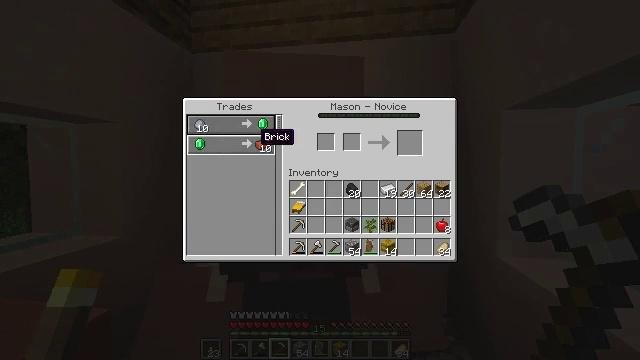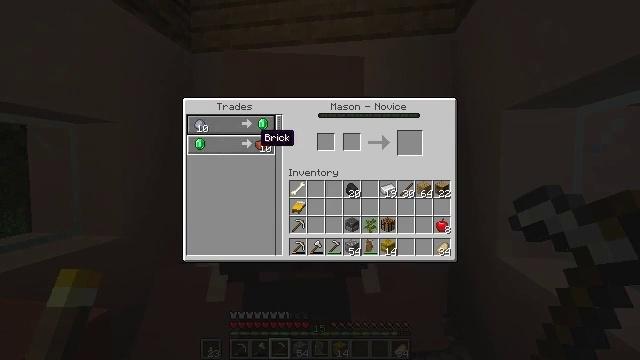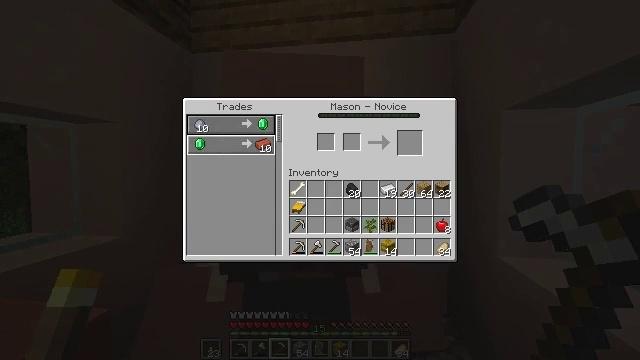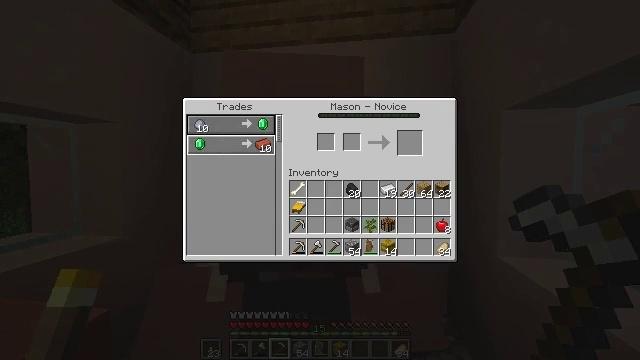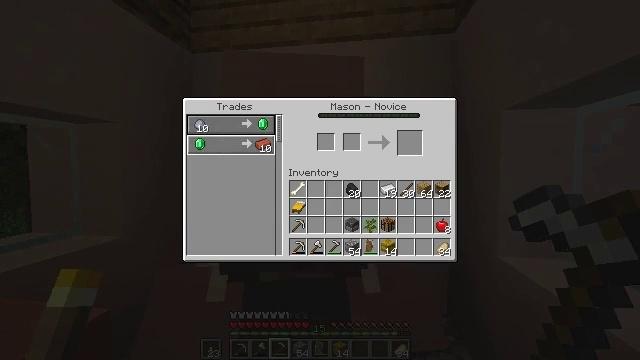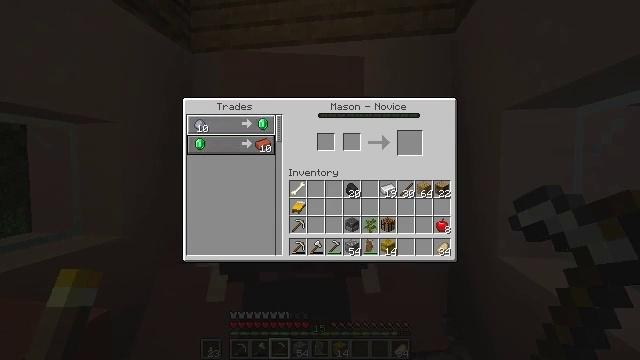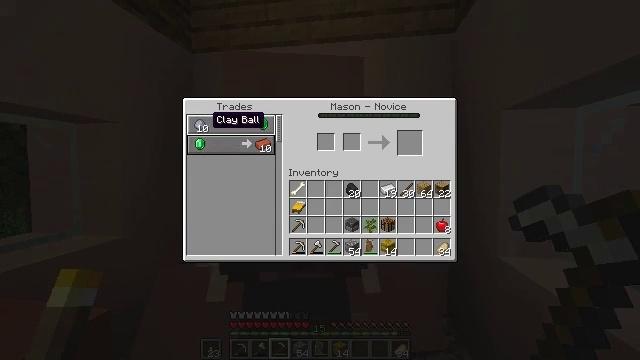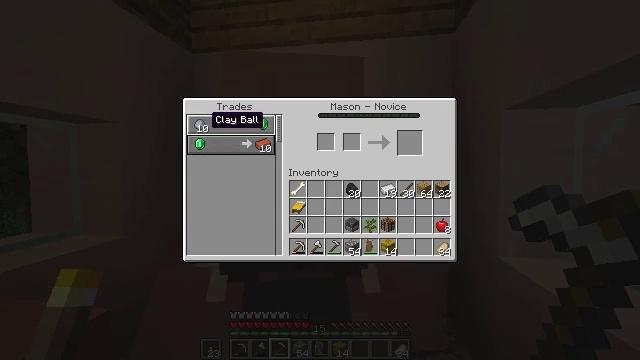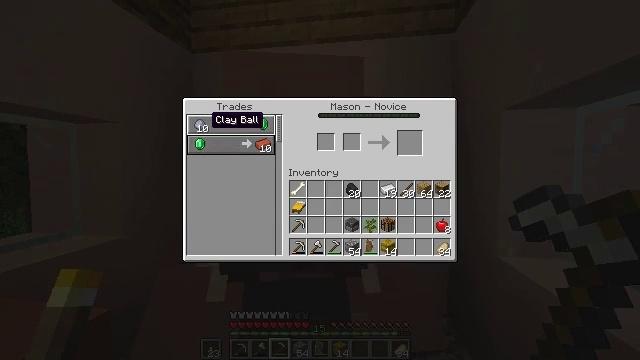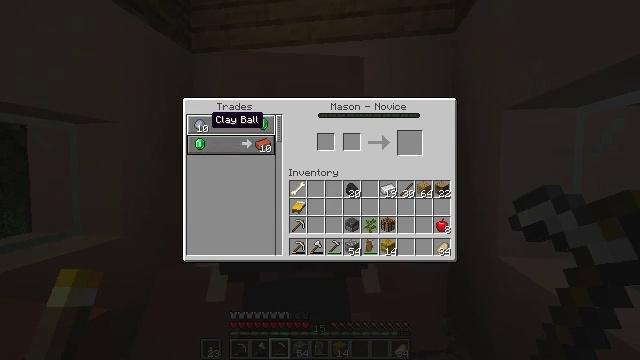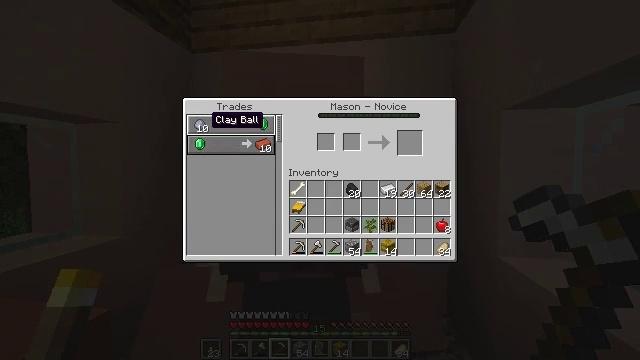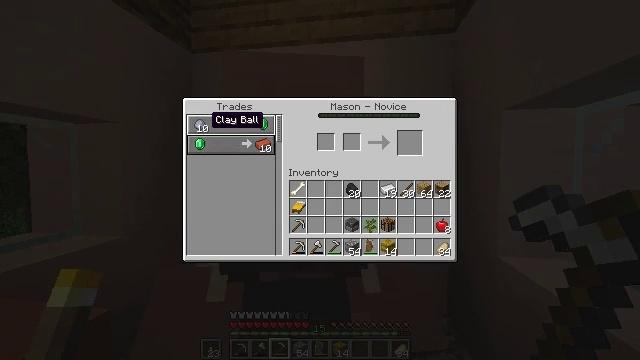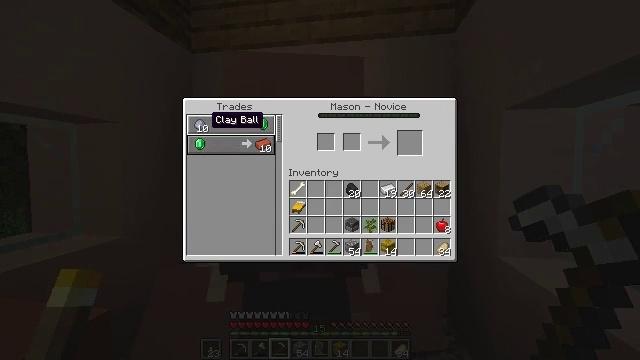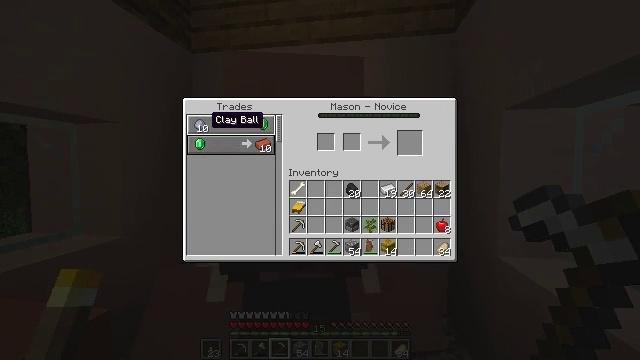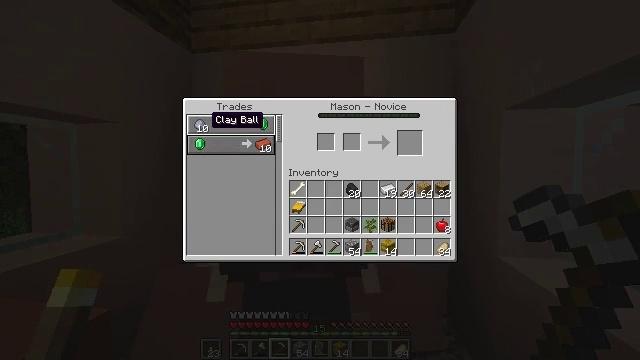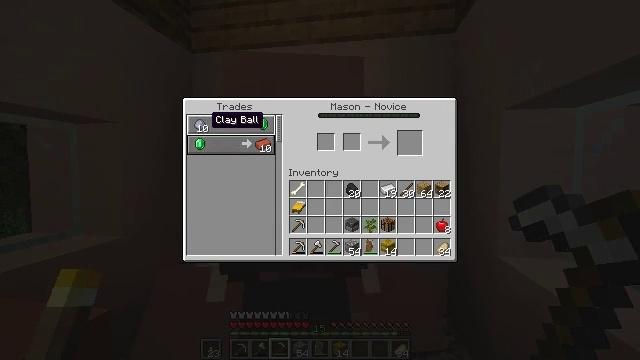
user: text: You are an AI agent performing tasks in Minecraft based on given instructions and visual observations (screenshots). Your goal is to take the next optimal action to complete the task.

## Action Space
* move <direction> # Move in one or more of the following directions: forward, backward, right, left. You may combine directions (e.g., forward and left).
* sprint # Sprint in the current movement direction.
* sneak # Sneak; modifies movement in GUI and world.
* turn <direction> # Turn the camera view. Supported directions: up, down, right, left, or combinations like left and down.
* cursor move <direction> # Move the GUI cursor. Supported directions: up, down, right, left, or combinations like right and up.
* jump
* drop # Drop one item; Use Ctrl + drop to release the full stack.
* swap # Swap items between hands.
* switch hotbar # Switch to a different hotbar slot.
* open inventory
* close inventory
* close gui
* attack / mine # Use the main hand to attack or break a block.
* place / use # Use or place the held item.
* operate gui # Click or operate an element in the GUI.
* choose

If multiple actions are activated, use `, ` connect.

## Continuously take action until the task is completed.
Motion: motion action
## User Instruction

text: Dig up clay found underwater.
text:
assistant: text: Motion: no_op
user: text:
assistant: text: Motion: no_op
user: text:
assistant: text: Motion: no_op
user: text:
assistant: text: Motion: cursor move left
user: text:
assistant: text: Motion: cursor move left and up
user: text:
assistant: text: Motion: cursor move left
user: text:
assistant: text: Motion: no_op
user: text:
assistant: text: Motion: no_op
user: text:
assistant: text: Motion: no_op
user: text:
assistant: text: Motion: no_op
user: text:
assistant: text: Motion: no_op
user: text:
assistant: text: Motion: no_op
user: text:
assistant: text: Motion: no_op
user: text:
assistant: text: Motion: no_op
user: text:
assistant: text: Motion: no_op
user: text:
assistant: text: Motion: no_op
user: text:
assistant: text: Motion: close gui
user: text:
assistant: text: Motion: no_op
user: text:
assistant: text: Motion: turn right and down
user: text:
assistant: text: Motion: turn right and down
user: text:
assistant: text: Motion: turn left and down
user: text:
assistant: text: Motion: turn right and down
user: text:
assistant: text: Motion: turn right and down
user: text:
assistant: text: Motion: turn right
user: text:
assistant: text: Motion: turn right
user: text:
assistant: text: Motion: turn right and up
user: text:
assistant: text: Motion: turn up
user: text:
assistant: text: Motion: no_op
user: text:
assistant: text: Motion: no_op
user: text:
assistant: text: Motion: no_op